Question: So I have a child div with a border within parent div with a border. The child div has 3 tabs all with a width of 33.3334%. but there is tiny gap at the end of the tabs between the child border and the parent border. See the picture:

I need to get rid of this gap, so that the border of the parent is the only one visible. Making the tab widths any bigger pushes the 3rd one onto the next line.
Can anyone please help?
Thanks
'''
li.ui-state-default.ui-corner-top.ui-tabs-active.ui-state-active {
background-color: #a0a3a2;
border-top-right-radius: 5px;
}
li.ui-state-default.ui-corner-top {
width: 33.3334%;
border-right: 2px solid #a0a3a2;
border-bottom: 2px solid #a0a3a2;
border-top-right-radius: 5px;
}
#ui-id-3.ui-tabs-anchor {
width: 33.3334%;
border-top-right-radius: 0px!important;
}
.woocommerce-tabs {
margin-bottom: 20px;
border: 2px solid #adb0b2;
border-radius: 5px;
background-color: #ffffff;
padding: 5px;
}
'''
'''
<div class="wpb_tabs wpb_content_element" data-interval="0">
<div class="wpb_wrapper wpb_tour_tabs_wrapper ui-tabs vc_clearfix ui-widget ui-widget-content ui-corner-all">
<ul class="wpb_tabs_nav ui-tabs-nav vc_clearfix ui-helper-reset ui-helper-clearfix ui-widget-header ui-corner-all" role="tablist">
<li class="ui-state-default ui-corner-top ui-tabs-active ui-state-active" role="tab" tabindex="0" aria-controls="tab-6f4746f8-2705-5" aria-labelledby="ui-id-1" aria-selected="true" aria-expanded="true">
<a href="#tab-6f4746f8-2705-5" class="ui-tabs-anchor" role="presentation" tabindex="-1" id="ui-id-1">PRODUCT DETAILS</a>
</li>
<li class="ui-state-default ui-corner-top" role="tab" tabindex="-1" aria-controls="tab-42783517-3ace-8" aria-labelledby="ui-id-2" aria-selected="false" aria-expanded="false">
<a href="#tab-42783517-3ace-8" class="ui-tabs-anchor" role="presentation" tabindex="-1" id="ui-id-2">DELIVERY DETAILS</a>
</li>
<li class="ui-state-default ui-corner-top" role="tab" tabindex="-1" aria-controls="tab-1429777272805-2-1" aria-labelledby="ui-id-3" aria-selected="false" aria-expanded="false">
<a href="#tab-1429777272805-2-1" class="ui-tabs-anchor" role="presentation" tabindex="-1" id="ui-id-3">REVIEWS</a>
</li>
</ul>
</div>
</div>
'''
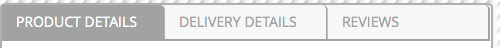
Answer: Even if you get rid of the gap, you'll still have a double border so you also need to get rid of one of the borders. You can hide the border on the last 'li' with this:
'''
li.ui-state-default.ui-corner-top:last-child {
border-right: none;
}
'''
But you may still have a gap in the bottom border.
Without seeing the rest of your styling, it's hard to say for sure, but often these unwanted gaps are caused by whitespace in the HTML. This seems counter-intuitive because usually whitespace doesn't matter, but between images and inline block elements it often introduces unwanted gaps.
Unfortunately (to my knowledge) there isn't an elegant solution to this issue. There are hacky solutions using CSS (e.g. set the font-size to zero for the parent element and set an explicit font size for your 'li' elements), but the easiest is to just remove the whitespace between the '</li>' and the '</ul>'. See <URL> for more suggestions.
Run the snippet below for a demonstration - I've replaced the whitespace (including newline) with a comment, which is fine as long as there's no whitespace around the comment.
'''
/* hide the border on the last li */
li.ui-state-default.ui-corner-top:last-child {
border-right: none;
}
/* original CSS from the question - no changes here */
li.ui-state-default.ui-corner-top.ui-tabs-active.ui-state-active {
background-color: #a0a3a2;
border-top-right-radius: 5px;
}
li.ui-state-default.ui-corner-top {
width: 33.3334%;
border-right: 2px solid #a0a3a2;
border-bottom: 2px solid #a0a3a2;
border-top-right-radius: 5px;
}
#ui-id-3.ui-tabs-anchor {
width: 33.3334%;
border-top-right-radius: 0px!important;
}
.woocommerce-tabs {
margin-bottom: 20px;
border: 2px solid #adb0b2;
border-radius: 5px;
background-color: #ffffff;
padding: 5px;
}
/* not part of answer - just here to make the snippet more closely
match the image in the question */
ul {
width: 100px;
border-right: 2px solid red;
border-top-right-radius: 5px;
}
li {
box-sizing: border-box;
display:inline-block;
}
'''
'''
<div class="wpb_tabs wpb_content_element" data-interval="0">
<div class="wpb_wrapper wpb_tour_tabs_wrapper ui-tabs vc_clearfix ui-widget ui-widget-content ui-corner-all">
<ul class="wpb_tabs_nav ui-tabs-nav vc_clearfix ui-helper-reset ui-helper-clearfix ui-widget-header ui-corner-all" role="tablist">
<li class="ui-state-default ui-corner-top ui-tabs-active ui-state-active" role="tab" tabindex="0" aria-controls="tab-6f4746f8-2705-5" aria-labelledby="ui-id-1" aria-selected="true" aria-expanded="true">
<a href="#tab-6f4746f8-2705-5" class="ui-tabs-anchor" role="presentation" tabindex="-1" id="ui-id-1">PR</a>
</li><li class="ui-state-default ui-corner-top" role="tab" tabindex="-1" aria-controls="tab-42783517-3ace-8" aria-labelledby="ui-id-2" aria-selected="false" aria-expanded="false">
<a href="#tab-42783517-3ace-8" class="ui-tabs-anchor" role="presentation" tabindex="-1" id="ui-id-2">DE</a>
</li><li class="ui-state-default ui-corner-top" role="tab" tabindex="-1" aria-controls="tab-1429777272805-2-1" aria-labelledby="ui-id-3" aria-selected="false" aria-expanded="false">
<a href="#tab-1429777272805-2-1" class="ui-tabs-anchor" role="presentation" tabindex="-1" id="ui-id-3">RE</a>
</li><!-- you can have a comment here, just no whitespace--></ul>
</div>
</div>
'''